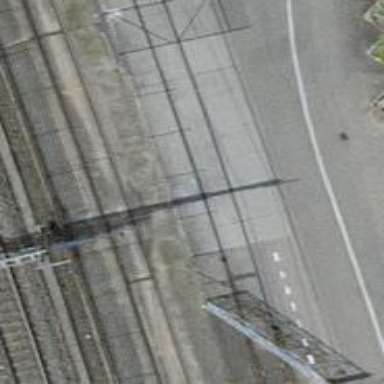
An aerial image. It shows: Railway switch.